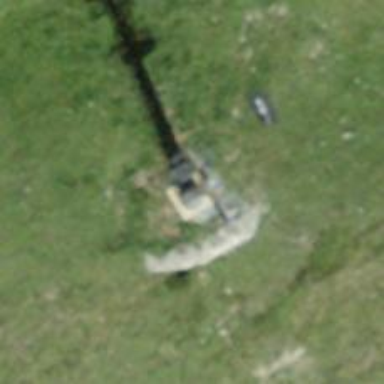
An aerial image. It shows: Pylon used for aerialway.